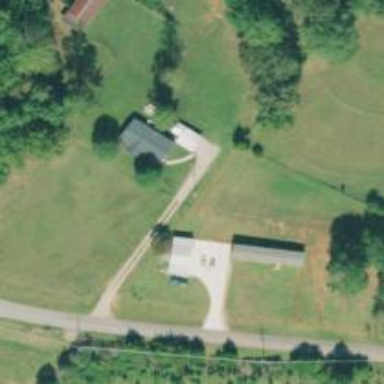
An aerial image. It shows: Driveway leading to service road.